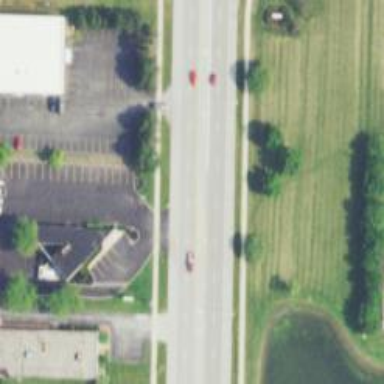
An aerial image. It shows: Asphalt footway crossing.